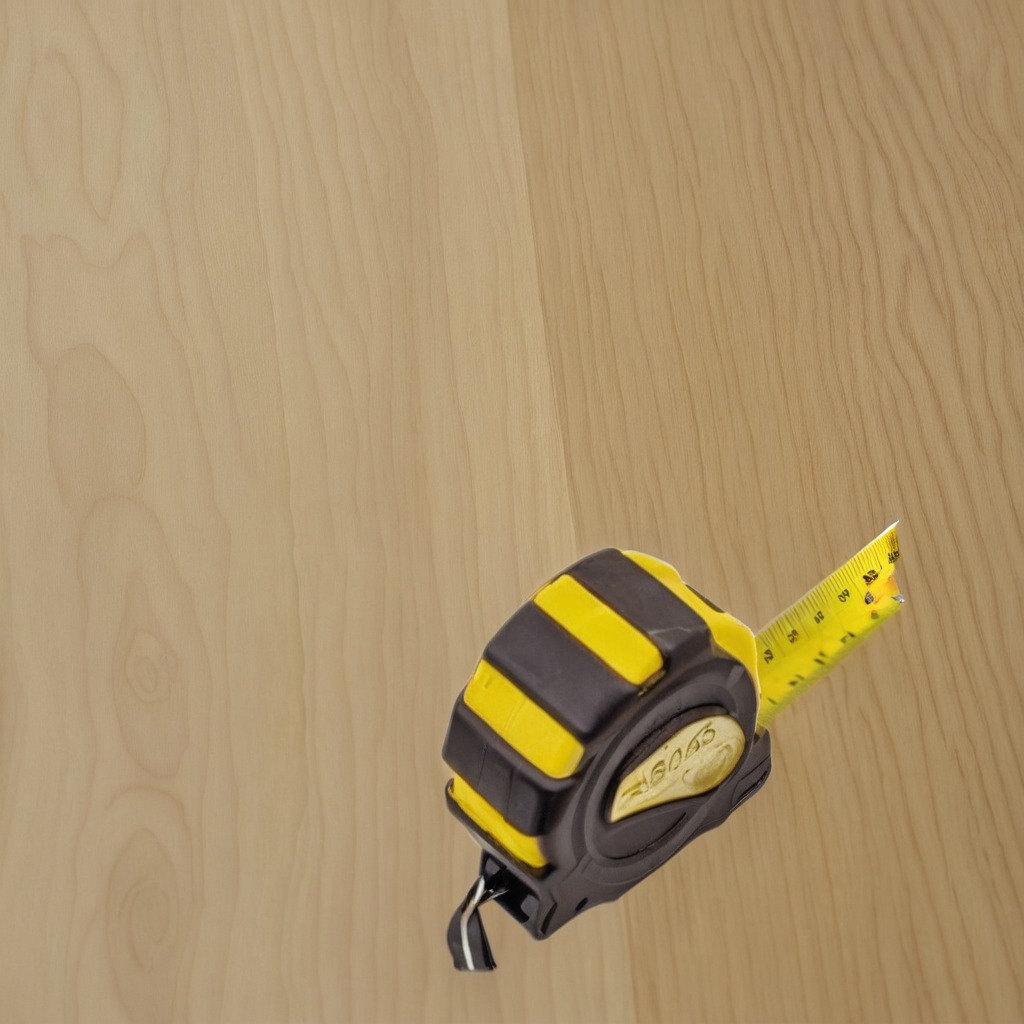
A measuring tape lies on the plywood surface in a paint workshop lit by afternoon window light.